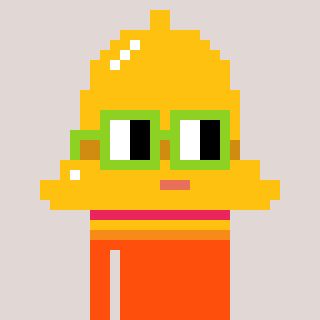
a pixel art character with square light green glasses, a bell-shaped head and a orange-colored body on a warm background